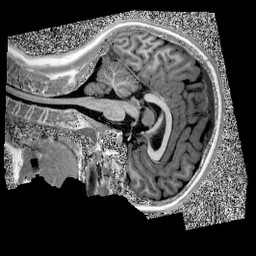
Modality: UNIT1
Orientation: sagittal
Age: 11
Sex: female
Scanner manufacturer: siemens
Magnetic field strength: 3 T
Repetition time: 4 s
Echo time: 0.00303 s